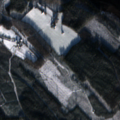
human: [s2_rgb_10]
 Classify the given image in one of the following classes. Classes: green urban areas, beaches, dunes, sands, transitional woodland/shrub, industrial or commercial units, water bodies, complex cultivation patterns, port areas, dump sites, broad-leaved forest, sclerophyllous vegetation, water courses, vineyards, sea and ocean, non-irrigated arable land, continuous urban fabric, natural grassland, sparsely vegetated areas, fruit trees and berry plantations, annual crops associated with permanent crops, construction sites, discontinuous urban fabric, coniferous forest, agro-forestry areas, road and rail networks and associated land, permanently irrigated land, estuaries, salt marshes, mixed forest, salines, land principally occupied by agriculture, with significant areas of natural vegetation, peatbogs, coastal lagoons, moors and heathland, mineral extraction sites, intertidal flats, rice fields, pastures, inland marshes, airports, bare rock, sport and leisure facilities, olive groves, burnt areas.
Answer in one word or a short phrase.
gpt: non-irrigated arable land, coniferous forest, mixed forest, water bodies